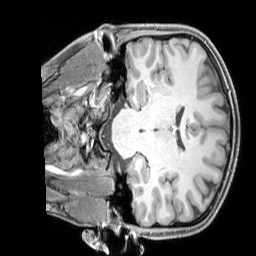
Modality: T1w
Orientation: coronal
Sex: female
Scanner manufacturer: siemens
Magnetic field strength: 3 T
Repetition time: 2.3 s
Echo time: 0.00226 s